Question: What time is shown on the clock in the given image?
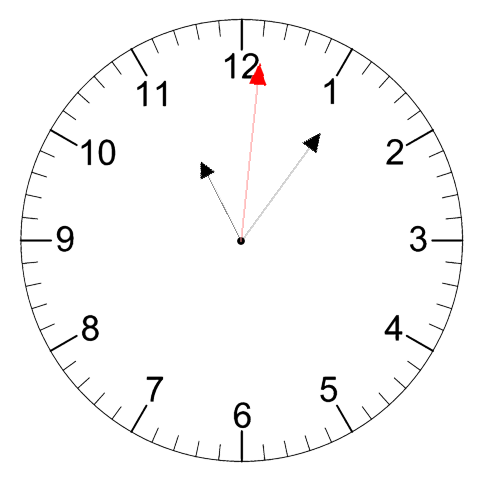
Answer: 11:06:01